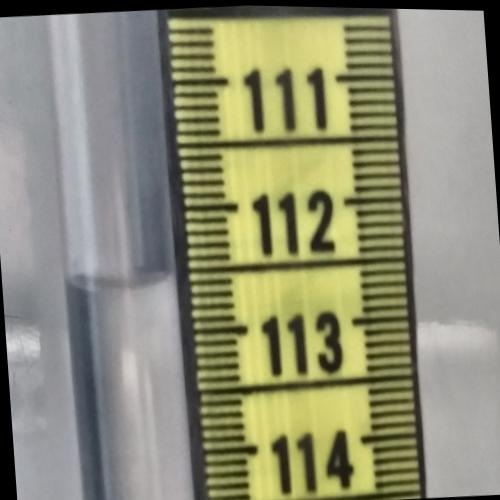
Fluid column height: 112.5 cm